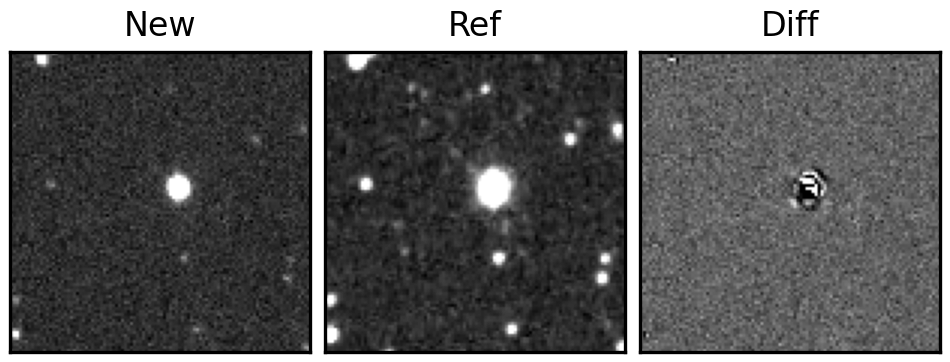
Label: bogus